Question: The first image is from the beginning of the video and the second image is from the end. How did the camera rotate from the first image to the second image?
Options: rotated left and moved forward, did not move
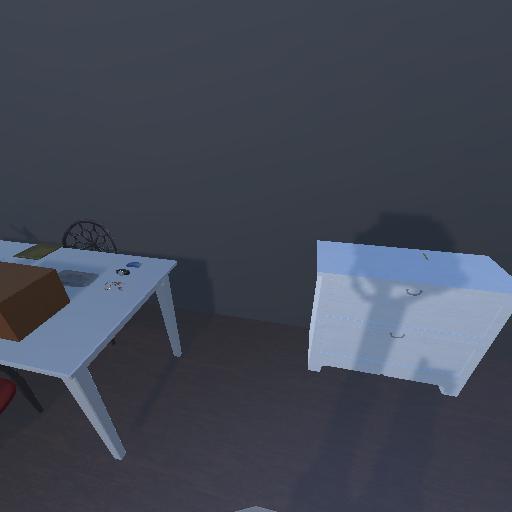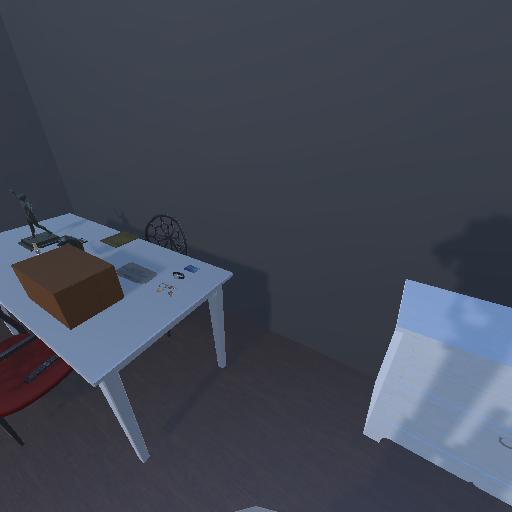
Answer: rotated left and moved forward